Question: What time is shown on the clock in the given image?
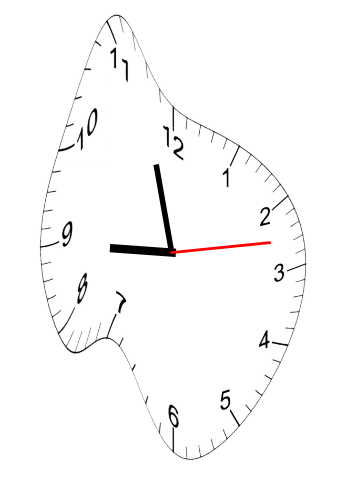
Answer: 08:57:13